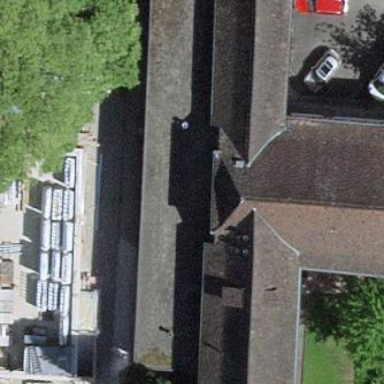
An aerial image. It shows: Institute building with hipped roof shape.